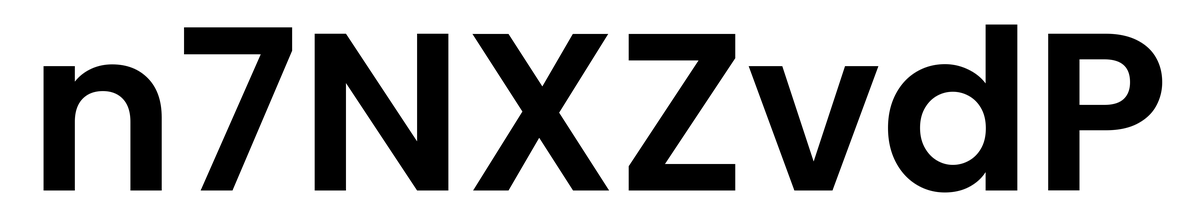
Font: Poppins-SemiBold